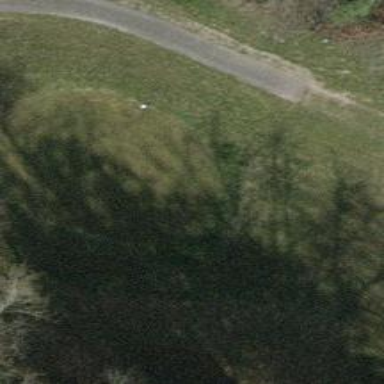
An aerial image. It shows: Grassy area designated as golf tee.